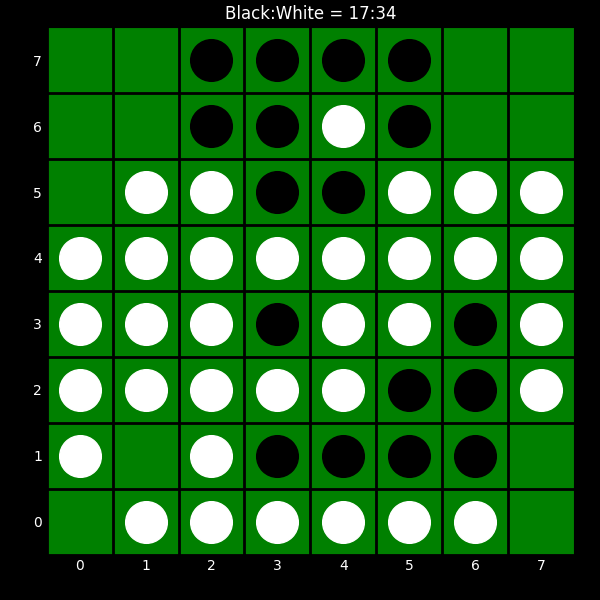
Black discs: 17
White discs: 34